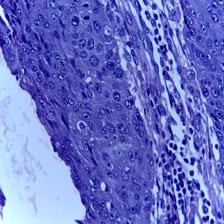
Diagnosis: OSCC